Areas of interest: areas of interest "Business Office Building"
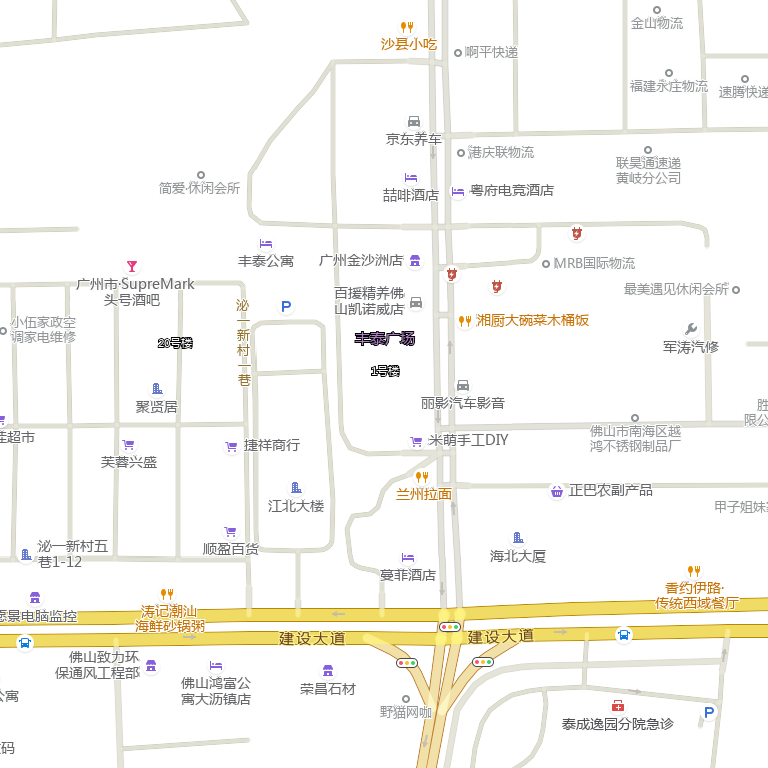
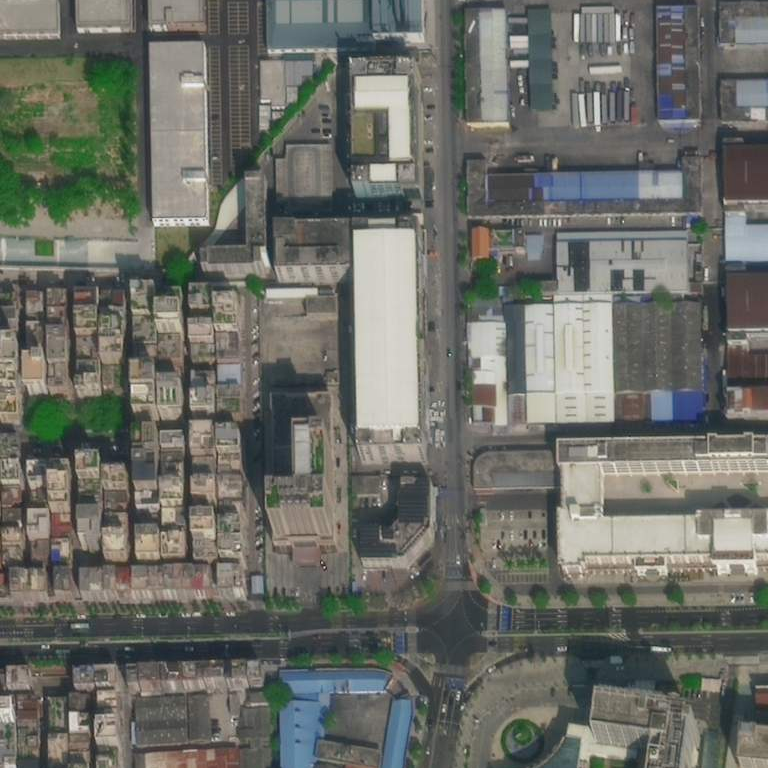